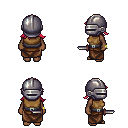
a pixel art fantasy rpg character, female body template, human, dark skin, leather chest armor, robe skirt, ruby red loose hair, metal helm, bracelets, dagger, four views (front, back, left, right), 2x2 character sprite sheet, small pixel art, hard edges, no anti-aliasing